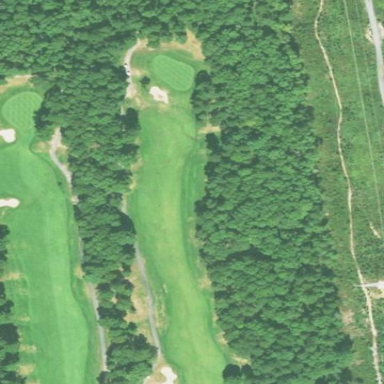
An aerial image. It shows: Grassy area designated as golf fairway.